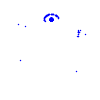
Particle: pion